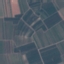
Land use / land cover: PermanentCrop